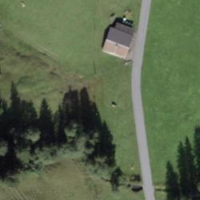
EUNIS habitat code: 24
Species observed at this site:
Cardamine pratensis
Bistorta officinalis